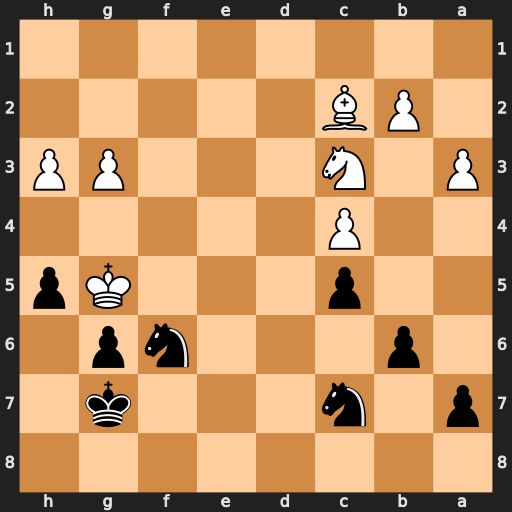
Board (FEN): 8/p1n3k1/1p3np1/2p3Kp/2P5/P1N3PP/1PB5/8
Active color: b
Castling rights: -
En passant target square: -
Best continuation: Ne6+ Kh4 g5#